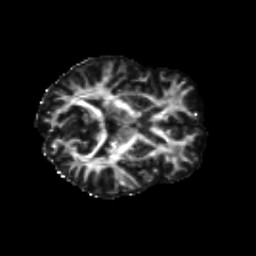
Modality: FA
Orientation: axial
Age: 47
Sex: male
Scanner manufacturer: siemens
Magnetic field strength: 3 T
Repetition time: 8.6 s
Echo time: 0.095 s